Question:
Hello Everyone,
I am trying to set up a connection to SharePoint list so I can read/write data to SharePoint. Below is the following code that I have ran to form a connection using SharePlum library. I am running the same exact code as the library suggests with my credentials and url but I get this error which I can't see to find online anywhere. I would really appreciate if you can help me fix this. Thanks.
'''
ShareplumRequestError: Shareplum HTTP Post Failed : 403 Client Error: Forbidden for url: https://abc.sharepoint.com/
'''
'''
from shareplum import Site
from shareplum import Office365
sharepointUsername = 'user@abc.com'
sharepointPassword = 'password!'
sharepointSite = 'https://abc.sharepoint.com/sites/MySites/'
website = 'https://abc.sharepoint.com/'
authcookie = Office365(website, username=sharepointUsername,
password=sharepointPassword).GetCookies()
site = Site(sharepointSite, authcookie=authcookie)
'''
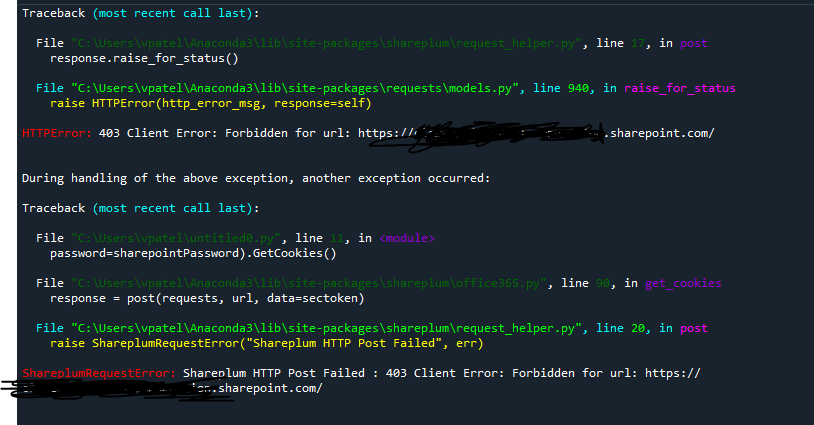
Answer: It seems that you're trying to connect to SP online. Please specify parameter then try it again.
'''
site = Site('https://xxxxxx.sharepoint.com/sites/sbdev/subtest01',version=Version.v365, authcookie=authcookie)
'''
Full Code:
<URL>
I have tested above demo in my SPO environment, you may have a look.
BR